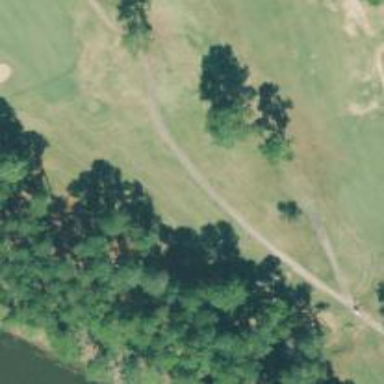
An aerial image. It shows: Service road used as golf cart path.